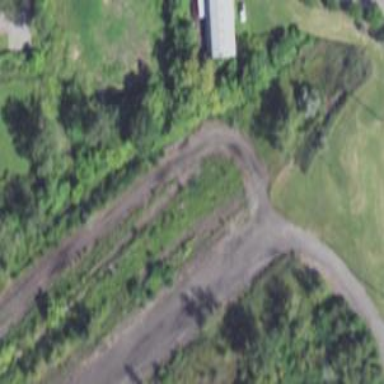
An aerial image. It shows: Abandoned railway yard.